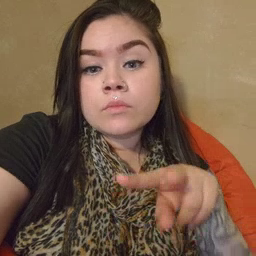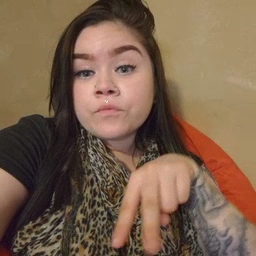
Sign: fall